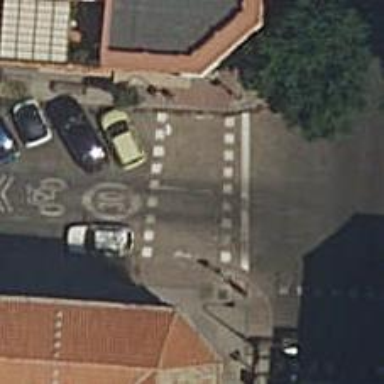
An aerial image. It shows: Crossing with traffic signals.